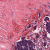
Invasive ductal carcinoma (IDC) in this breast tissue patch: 1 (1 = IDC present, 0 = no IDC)